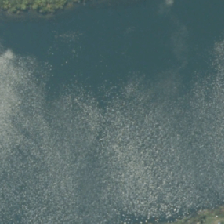
Land cover: lake_pond